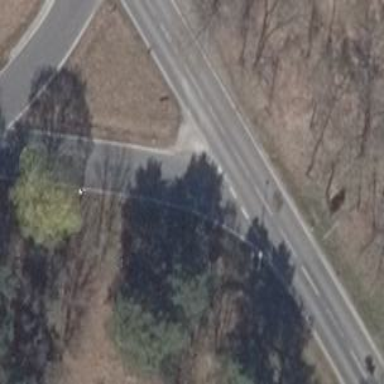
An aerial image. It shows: Road with "give way" sign.